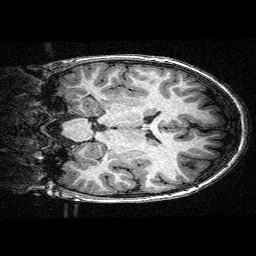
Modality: T1w
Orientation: coronal
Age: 8
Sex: female
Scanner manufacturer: siemens
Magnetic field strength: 3 T
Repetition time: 2.3 s
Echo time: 0.00336 s